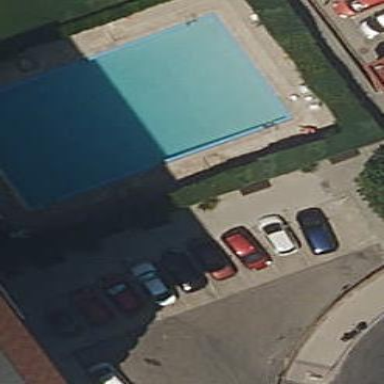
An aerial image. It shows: Swimming pool located in leisure land.